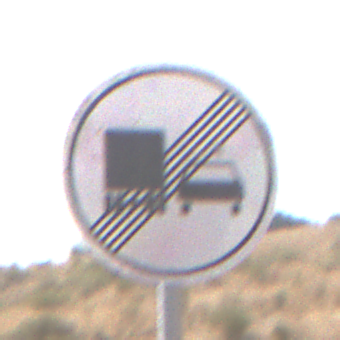
Verkehrszeichen: EndeUeberholverbotKraftfahrzeuge
Umgebung: Outdoor, Nature
Tageszeit: Midday
Wetter: PartlyCloudy
Licht: Natural
Jahreszeit: NotSpecified
Kontrast: HighContrast